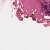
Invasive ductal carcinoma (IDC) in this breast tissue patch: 0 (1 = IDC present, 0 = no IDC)